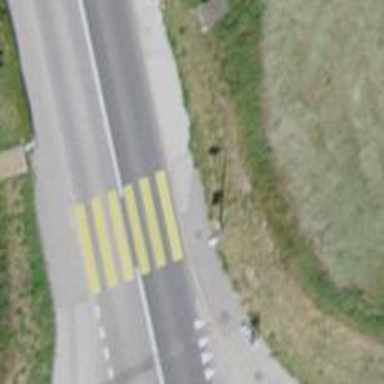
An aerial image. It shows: Marked crossing with zebra markings.